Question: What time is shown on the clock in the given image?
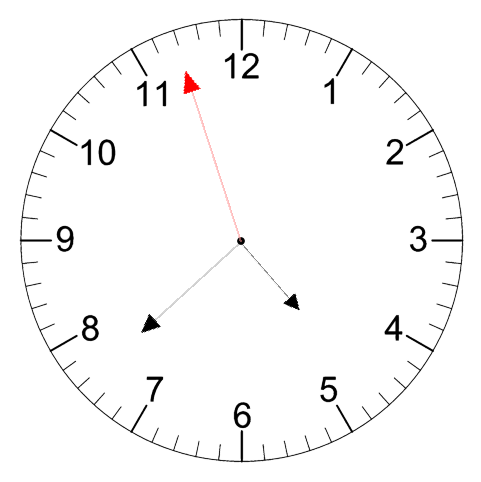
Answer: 04:37:57